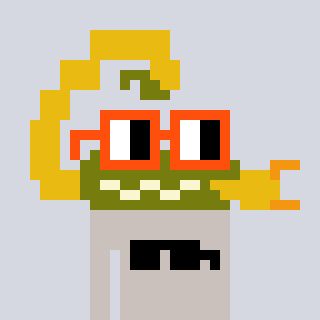
a pixel art character with square orange glasses, a scorpion-shaped head and a foggrey-colored body on a cool background